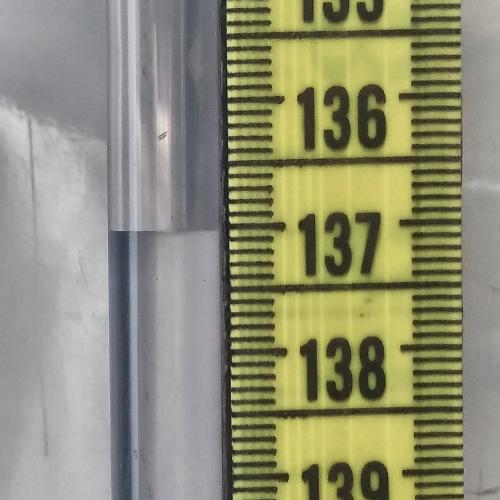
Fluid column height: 137.0 cm